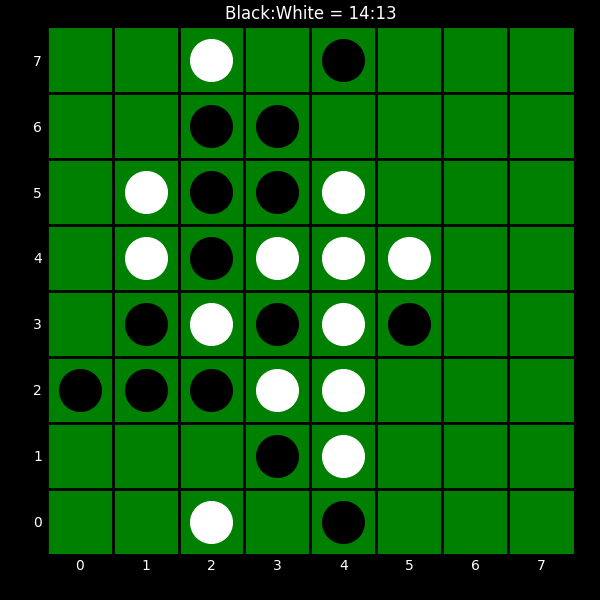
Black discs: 14
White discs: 13